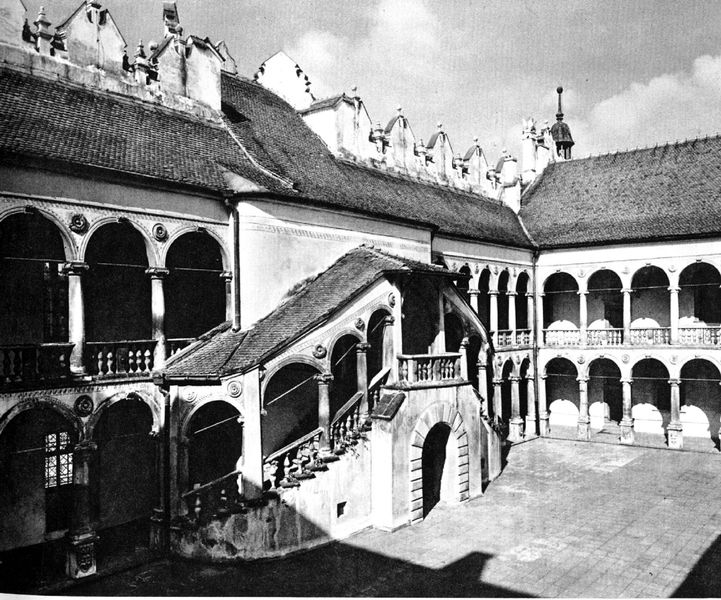
Titel: Schloss in Baranów
Künstler: Santi Gucci
Standort: Baranów, Schloss (EU - PL)
Schlagwörter: himmel, schatten, wolken, fenster, grau, licht, schwarz, säule, säulen, weiss, dach, gebäude, haus, schloss, gitter, sonne, dachziegel, kamin, turm, balkon, bogen, pflaster, dächer, giebel, hof, platz, schlot, treppe, treppen, aufgang, durchgang, geländer, tor, foto, fotografie, bögen, eingang, escalier, innenhof, umgang, burg, medaillon, kloster, torbogen, balustrade, schwarzweiss, blanc, noir, arkaden, kapitell, portal, volute, kreuzgang, colonne, architecture, colonnes, étage, photographie, balsustrade, noir et blanc, photo, bmanc, burg#, gioebel, noir & blanc